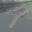
Label: 7